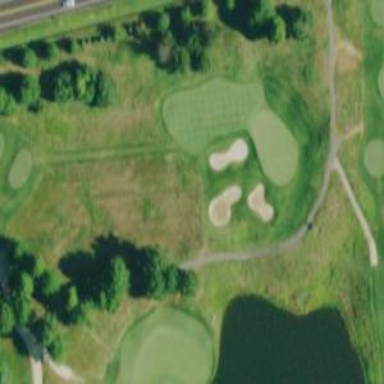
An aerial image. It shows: Area with grass used as rough in golf course.